Question: I've built a small stacked bar visual just using floated 'divs' that underneath is bound to some data using 'knockout'. What I want to be able to do is to animate changes in the size of these stacks when the data changes.
I've managed to do this in the general case, so of the 4 bars that I've got, 3 of them transition correctly. The problem is my final bar seems to ignore the transition and instantly re-sizes and I can't understand why. Here's a picture of the before/during/after states:

The way that I've defined this transition is simply via css
'''
-webkit-transition: width 1s;
transition: width 1s;
'''
The width of the bars is a computed value, calculating the percentage of items, so each bar should have it's width defined as a percentage. Although the red bar is calculated differently to the other 3 bars, I don't see why that should affect the transition.
What I find quite strange, is that if I modify the width through the developer console for example, then the bar does correctly animate. I'm wondering if anyone can suggest why this might be the case?
'''
var vm = (function generateModel() {
var data = {
name: "Sign-off",
id: "XX",
values: [{ text: "Signed-off", count: 150, color: "#5fb5cc" },
{ text: "Submitted", count: 90, color: "#75d181" },
{ text: "Not Submitted", count: 75, color: "#f8a25b" }
],
aggregates: {
count: 650
}
};
// Create a view model directly from the data which we will update
var vm = ko.mapping.fromJS(data);
// Add a computed value to calculate percentage
vm.values().forEach(function (d) {
d.percentage = ko.computed(function () {
return d.count() / vm.aggregates.count() * 100;
});
});
// Create a
vm.allValues = ko.computed(function() {
var values = [];
var count = 0;
var total = vm.aggregates.count();
debugger;
// Add each of these results into those that will be returned
vm.values().forEach(function(d) {
values.push(d);
count += d.count();
});
// Create an other category for everything else
values.push({
text: ko.observable("Other"),
count: ko.observable(total - count),
percentage: ko.observable((total - count) / total * 100),
color: ko.observable("#ff0000")
});
return values;
});
return vm;
})();
ko.applyBindings(vm);
setTimeout(function() {
vm.values()[0].count(90);
vm.values()[1].count(40);
vm.values()[2].count(35);
vm.aggregates.count(3550);
}, 3000);
'''
'''
body {
background: rgb(40, 40, 40);
}
.spacer {
height: 230px;
}
.cards {
float: right;
}
/* Small Card */
.card {
margin-bottom: 3px;
background: white;
border-radius: 3px;
width:398px;
float: right;
clear: both;
min-height: 100px;
padding: 10px 5px 15px 5px;
font-family:'Open Sans', Arial, sans-serif;
}
.title {
color: rgb(105, 161, 36);
font-size: 16px;
}
.states {
padding-top: 10px;
}
.state {
font-size: 12px;
color: rgb(67, 88, 98);
padding: 0px 5px 2px 5px;
clear: both;
}
.circle {
width: 10px;
height: 10px;
border-radius: 50%;
float: left;
margin: 1px 5px 5px 0px;
}
.value {
float: right;
}
.graph {
padding: 10px 5px 0px 5px;
}
.bar {
float: left;
height: 10px;
-webkit-transition: width 10s;
transition: width 10s;
}
'''
'''
<script src="https://cdnjs.cloudflare.com/ajax/libs/knockout/3.2.0/knockout-min.js"></script>
<script src="http://cdnjs.cloudflare.com/ajax/libs/knockout.mapping/2.4.1/knockout.mapping.js"></script>
<div class="card">
<div class="content">
<div class="graph" data-bind="foreach: allValues">
<div class="bar" data-bind="style: { background: color, width: percentage() + '%' }"/>
</div>
</div>
</div>
'''
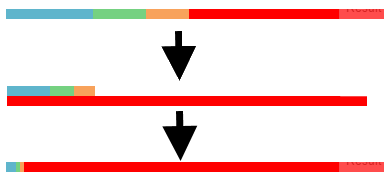
Answer: As the first 3 are based on object references that don't change, knockout is preserving the actual '<div>' that's been rendered.
For the final bar, each time 'allValues' is evaluated, it's pushing a brand new object into the returned array. I would assume that since knockout sees that as a new object, it re-renders the div from scratch, rather than updating existing bindings.
You'll need to rework your model slightly to hold an actual object for that final value so that you can then update the observables on it in the same way.
Here's a fixed version using a static object for the "other" value:
'''
var vm = (function generateModel() {
var data = {
name: "Sign-off",
id: "XX",
values: [{ text: "Signed-off", count: 150, color: "#5fb5cc" },
{ text: "Submitted", count: 90, color: "#75d181" },
{ text: "Not Submitted", count: 75, color: "#f8a25b" }
],
aggregates: {
count: 650
}
};
// Create a view model directly from the data which we will update
var vm = ko.mapping.fromJS(data);
// Add a computed value to calculate percentage
vm.values().forEach(function (d) {
d.percentage = ko.computed(function () {
return d.count() / vm.aggregates.count() * 100;
});
});
//Create a static "others" object
vm.other = {
text: ko.observable("Other"),
count: ko.computed(function() {
var total = vm.aggregates.count();
var count = 0;
vm.values().forEach(function(d) { count += d.count(); });
return total - count;
}),
percentage: ko.computed(function(d, b) {
var total = vm.aggregates.count();
var count = 0;
vm.values().forEach(function(d) { count += d.count(); });
return (total - count) / total * 100;
}),
color: ko.observable("#ff0000")
};
// Create a
vm.allValues = ko.computed(function() {
var values = [];
var count = 0;
var total = vm.aggregates.count();
debugger;
// Add each of these results into those that will be returned
vm.values().forEach(function(d) {
values.push(d);
count += d.count();
});
// and push static object in instead of creating a new one
values.push(vm.other);
return values;
});
return vm;
})();
ko.applyBindings(vm);
setTimeout(function() {
vm.values()[0].count(90);
vm.values()[1].count(40);
vm.values()[2].count(35);
vm.aggregates.count(3550);
}, 3000);
'''
'''
body {
background: rgb(40, 40, 40);
}
.spacer {
height: 230px;
}
.cards {
float: right;
}
/* Small Card */
.card {
margin-bottom: 3px;
background: white;
border-radius: 3px;
width:398px;
float: right;
clear: both;
min-height: 100px;
padding: 10px 5px 15px 5px;
font-family:'Open Sans', Arial, sans-serif;
}
.title {
color: rgb(105, 161, 36);
font-size: 16px;
}
.states {
padding-top: 10px;
}
.state {
font-size: 12px;
color: rgb(67, 88, 98);
padding: 0px 5px 2px 5px;
clear: both;
}
.circle {
width: 10px;
height: 10px;
border-radius: 50%;
float: left;
margin: 1px 5px 5px 0px;
}
.value {
float: right;
}
.graph {
padding: 10px 5px 0px 5px;
}
.bar {
float: left;
height: 10px;
-webkit-transition: width 10s;
transition: width 10s;
}
'''
'''
<script src="https://cdnjs.cloudflare.com/ajax/libs/knockout/3.2.0/knockout-min.js"></script>
<script src="http://cdnjs.cloudflare.com/ajax/libs/knockout.mapping/2.4.1/knockout.mapping.js"></script>
<div class="card">
<div class="content">
<div class="graph" data-bind="foreach: allValues">
<div class="bar" data-bind="style: { background: color, width: percentage() + '%' }"/>
</div>
</div>
</div>
'''